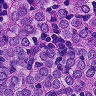
Metastatic tissue present: yes